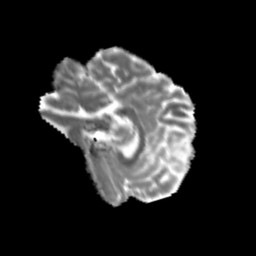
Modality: MD
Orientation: sagittal
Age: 24
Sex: male
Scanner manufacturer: siemens
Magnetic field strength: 3 T
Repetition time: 3.5 s
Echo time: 0.125 s